Question: I looked through the apple tutorial, and I am trying to make the simplified version for an array of words.
Essentially when a user starts typing the letter a, I want to dynamically show all the matches in the array that start with a, and so forth:
array 1 = auto, airplane, air, airy, beans, chairs
start typing a:
auto
airplane
air
airy
au:
auto
this is my code, but i get an error at shouldReloadTableForSearchString on the first method
Tank you in advance
'''
#import "otherSearchViewController.h"
#import "SearchViewController.h"
#import "AppDelegate.h"
@interface itemSearchViewController ()
@end
@implementation itemSearchViewController
@synthesize listContent, filteredListContent, savedSearchTerm, savedScopeButtonIndex, searchWasActive;
@synthesize delegate;
/*
- (id)initWithStyle:(UITableViewStyle)style
{
self = [super initWithStyle:style];
if (self) {
// Custom initialization
}
return self;
}
#pragma mark -
#pragma mark Lifecycle methods
*/
- (void)viewDidLoad
{
//[super viewDidLoad];
self.title = @"Search";
NSString *path =[[NSBundle mainBundle] pathForResource:@"possibleItems" ofType:@"plist"];
NSArray *content = [NSArray arrayWithContentsOfFile:path];
listContent =[NSArray arrayWithArray:content];
if([content count] == 0)
{
NSLog(@"nsma is empty");
}
NSLog(@"list contents%@", listContent);
// NSLog(@"list content = %@", listContent);
// create a filtered list that will contain products for the search results table.
self.filteredListContent = [NSMutableArray arrayWithCapacity:[self.listContent count]];
// restore search settings if they were saved in didReceiveMemoryWarning.
if (self.savedSearchTerm)
{
[self.searchDisplayController setActive:self.searchWasActive];
[self.searchDisplayController.searchBar setSelectedScopeButtonIndex:self.savedScopeButtonIndex];
[self.searchDisplayController.searchBar setText:savedSearchTerm];
self.savedSearchTerm = nil;
}
[self.tableView reloadData];
self.tableView.scrollEnabled = YES;
}
- (void)viewDidUnload
{
//causing problem so disabled
//self.filteredListContent = nil;
}
- (void)viewDidDisappear:(BOOL)animated
{
// save the state of the search UI so that it can be restored if the view is re-created
self.searchWasActive = [self.searchDisplayController isActive];
self.savedSearchTerm = [self.searchDisplayController.searchBar text];
self.savedScopeButtonIndex = [self.searchDisplayController.searchBar selectedScopeButtonIndex];
}
- (void)dealloc
{
[listContent release];
[filteredListContent release];
[super dealloc];
}
#pragma mark -
#pragma mark UITableView data source and delegate methods
- (NSInteger)tableView:(UITableView *)tableView numberOfRowsInSection:(NSInteger)section
{
/*
If the requesting table view is the search display controller's table view, return the count of
the filtered list, otherwise return the count of the main list.
*/
if (tableView == self.searchDisplayController.searchResultsTableView)
{
return [self.filteredListContent count];
}
else
{
return [self.listContent count];
}
}
- (UITableViewCell *)tableView:(UITableView *)tableView cellForRowAtIndexPath:(NSIndexPath *)indexPath
{
static NSString *kCellID = @"cellID";
UITableViewCell *cell = [tableView dequeueReusableCellWithIdentifier:kCellID];
if (cell == nil)
{
cell = [[[UITableViewCell alloc] initWithStyle:UITableViewCellStyleDefault reuseIdentifier:kCellID] autorelease];
}
/*
If the requesting table view is the search display controller's table view, configure the cell using the filtered content, otherwise use the main list.
*/
return cell;
}
- (void)tableView:(UITableView *)tableView didSelectRowAtIndexPath:(NSIndexPath *)indexPath
{
/*
If the requesting table view is the search display controller's table view, configure the next view controller using the filtered content, otherwise use the main list.
*/
}
#pragma mark -
#pragma mark Content Filtering
- (void)filterContentForSearchText:(NSString*)searchText scope:(NSString*)scope
{
/*
Update the filtered array based on the search text and scope.
*/
[self.filteredListContent removeAllObjects]; // First clear the filtered array.
/*
Search the main list for products whose type matches the scope (if selected) and whose name matches searchText; add items that match to the filtered array.
*/
for (searchText in listContent){
if ([searchText isEqualToString:scope])
{
NSComparisonResult result = [scope compare:searchText options:(NSCaseInsensitiveSearch|NSDiacriticInsensitiveSearch) range:NSMakeRange(0, [searchText length])];
if (result == NSOrderedSame)
{
[self.filteredListContent addObject:scope];
}
}
}
}
#pragma mark -
#pragma mark UISearchDisplayController Delegate Methods
//when you start typing you get this
- (BOOL)searchDisplayController:(UISearchDisplayController *)controller shouldReloadTableForSearchString:(NSString *)searchString
{
[self filterContentForSearchText:searchString scope:
[[self.searchDisplayController.searchBar scopeButtonTitles] objectAtIndex:[self.searchDisplayController.searchBar selectedScopeButtonIndex]]];
// Return YES to cause the search result table view to be reloaded.
return YES;
}
- (BOOL)searchDisplayController:(UISearchDisplayController *)controller shouldReloadTableForSearchScope:(NSInteger)searchOption{
[self filterContentForSearchText:[self.searchDisplayController.searchBar text] scope:
[[self.searchDisplayController.searchBar scopeButtonTitles] objectAtIndex:searchOption]];
// Return YES to cause the search result table view to be reloaded.
return YES;
}
@end
'''
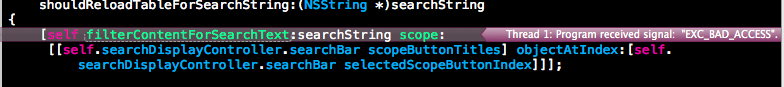
Answer: The array is probably autoreleasing. Instead of using the class methods to create them, use the instance methods, i.e., replace
'NSArray *content = [NSArray arrayWithContentsOfFile:path];' with
'NSArray *content = [[NSArray alloc] initWithContentsOfFile:path];'